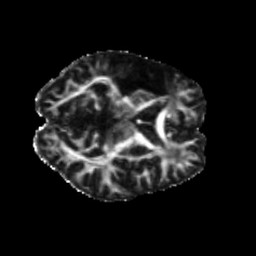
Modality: FA
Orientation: axial
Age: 36
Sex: female
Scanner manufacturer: siemens
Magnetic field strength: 3 T
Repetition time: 5.25 s
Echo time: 0.08 s